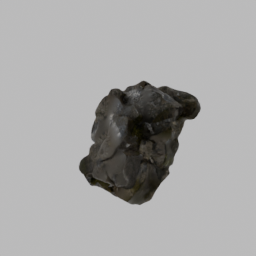
Label: nature